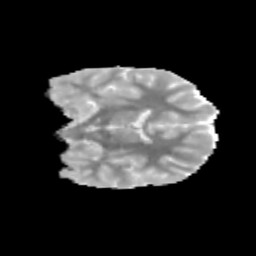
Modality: MD
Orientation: coronal
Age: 10
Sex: male
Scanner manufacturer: siemens
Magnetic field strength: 3 T
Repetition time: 3.8 s
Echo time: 0.07 s